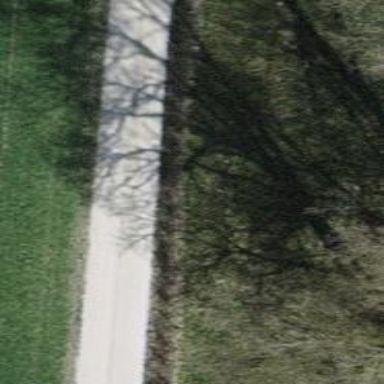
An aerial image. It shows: Service road with gravel surface.